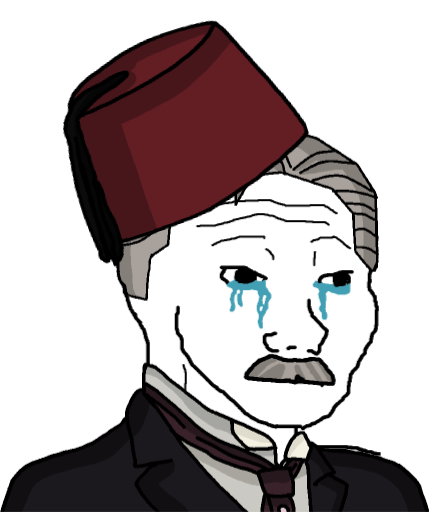
Label: 5_Crying_Wojak